Question: I need to add a dropdown list into an action bar. I tried a lot of different ways of doing this, but every one demonstrates its specific flaw. Here is the results of 2 of the attempts.

The upper is a spinner, added into the action bar by means of 'actionBar.setNavigationMode(ActionBar.NAVIGATION_MODE_LIST);'. No styles is used except for entire application theme, which is '@style/Theme.Sherlock'. (The application must look uniformely on new and old devices, so ActionBarSherlock is used.) As you may see, this method produces black text color on dark/black background. A selected element is "shown" in action bar in black font over black background. (By default it was 'android.R.layout.simple_spinner_item' and 'android.R.layout.simple_spinner_dropdown_item' layouts, but I tried custom ones with references to different available styles as well).
For example:
'''
ArrayAdapter<String> adapter = new ArrayAdapter<String>(this, android.R.layout.simple_spinner_item, test);
adapter.setDropDownViewResource(android.R.layout.simple_spinner_dropdown_item);
actionBar.setListNavigationCallbacks(adapter, new ActionBar.OnNavigationListener()
...
'''
The second is a menu. It looks ok in regard to colors. I'd like to have the same style (colors, font size, alignment) in the spinner. But I can't get this after playing with a lot of suggestions found on Internet, and on SO particularly. Please note, that I do not want to specify a hardcoded colors in my custom style. I want to inherit them from existing styles (system or Sherlock's holo themes). And parent styles should be known on API level 10. Anyway, these IS the acceptable style for menus. I only need to move it to the spinner.
The menu approach could be a workaround as is, but it lacks the little trianle in the bottom right corner, indicating that a dropdown will be presented to a user. I know it comes from the spinner state list drawable, and I can apply the same background to menu items. But, it affects ALL menu items, whereas I need only to show the triangle on items with submenu.
I'd appreciate a solution in either direction.
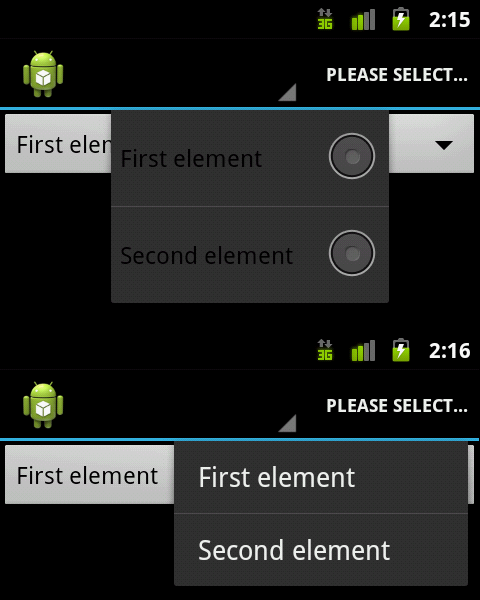
Answer: Try the code from the samples:
'''
mLocations = getResources().getStringArray(R.array.locations);
Context context = getSupportActionBar().getThemedContext();
ArrayAdapter<CharSequence> list = ArrayAdapter.createFromResource(context, R.array.locations, R.layout.sherlock_spinner_item);
list.setDropDownViewResource(R.layout.sherlock_spinner_dropdown_item);
getSupportActionBar().setNavigationMode(ActionBar.NAVIGATION_MODE_LIST);
getSupportActionBar().setListNavigationCallbacks(list, this);
'''
Took from: <URL>